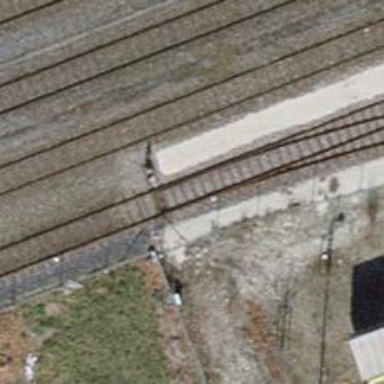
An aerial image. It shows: Railway switch.